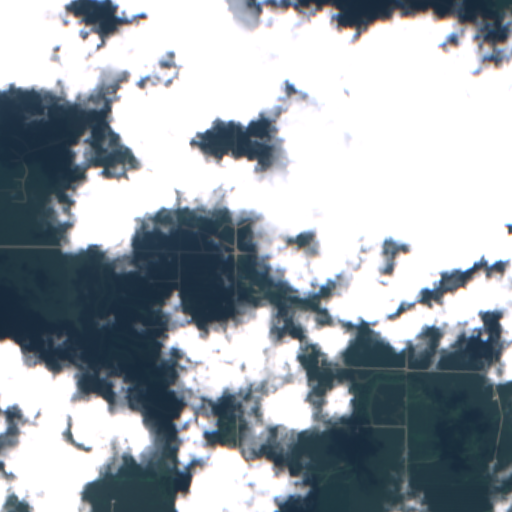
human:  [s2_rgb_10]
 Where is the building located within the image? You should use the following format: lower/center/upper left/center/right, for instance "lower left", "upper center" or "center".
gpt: There is no building in the image.